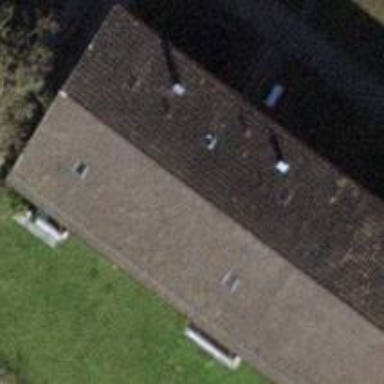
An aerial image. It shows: Apartments building with tiled roof.